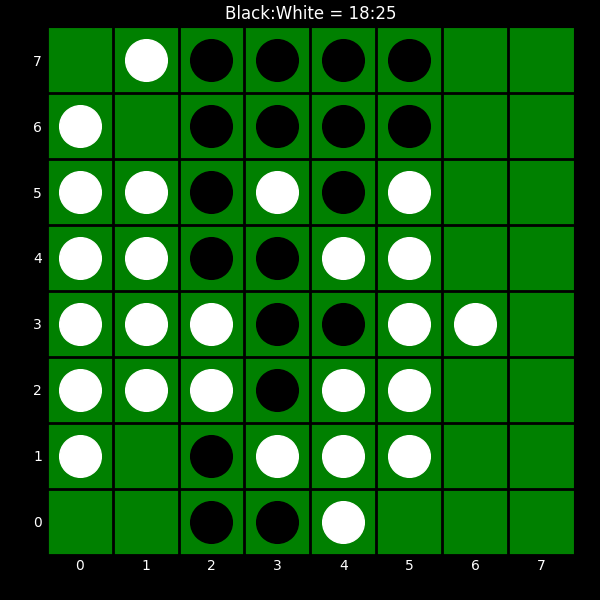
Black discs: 18
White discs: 25